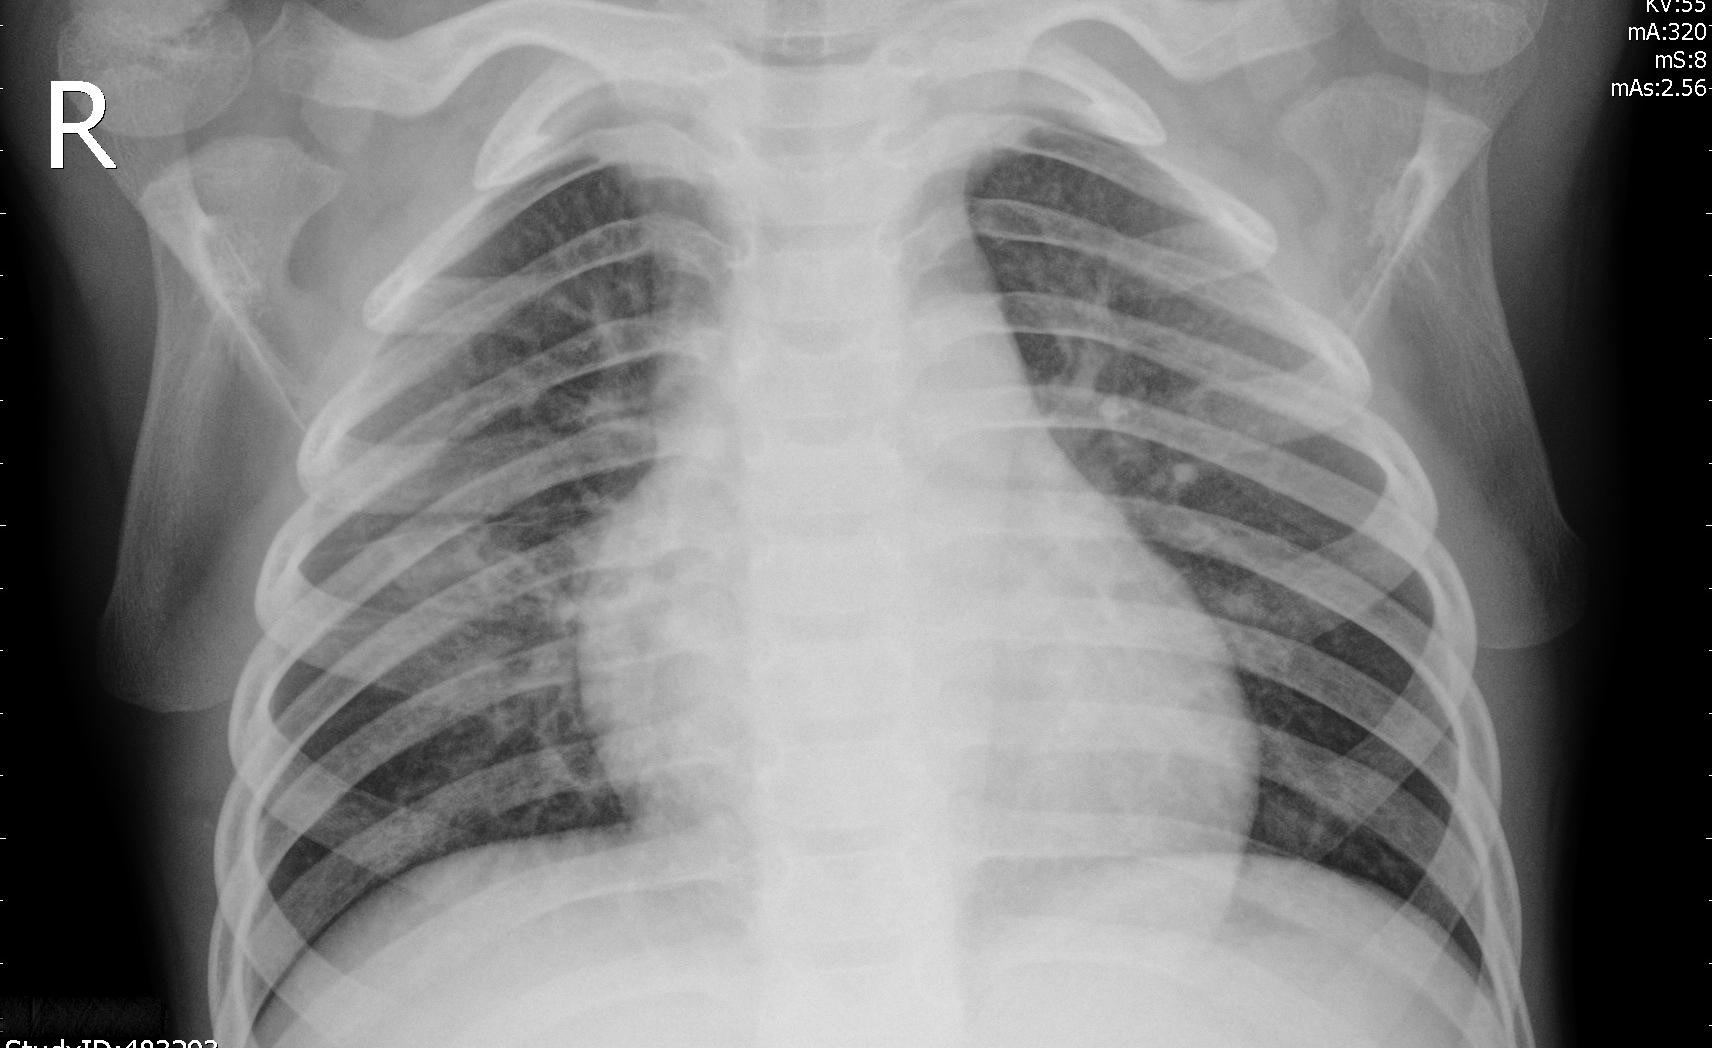
Diagnosis: PNEUMONIA